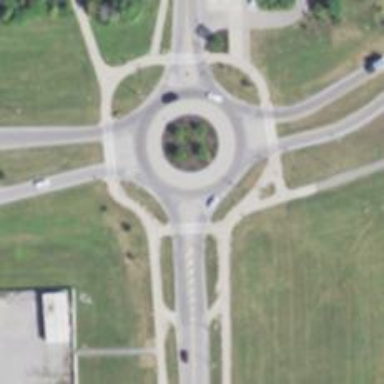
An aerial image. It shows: Secondary road around roundabout.